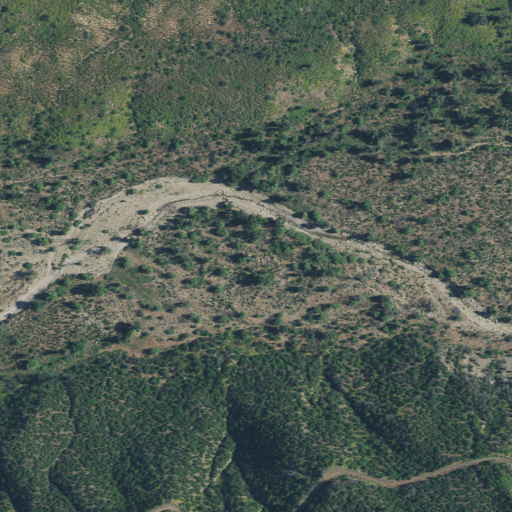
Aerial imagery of plain(s) in California named Billiard Flats containing grassland, evergreen forest, open development, mixed forest, shrub, low intensity development, medium intensity development, and woody wetlands